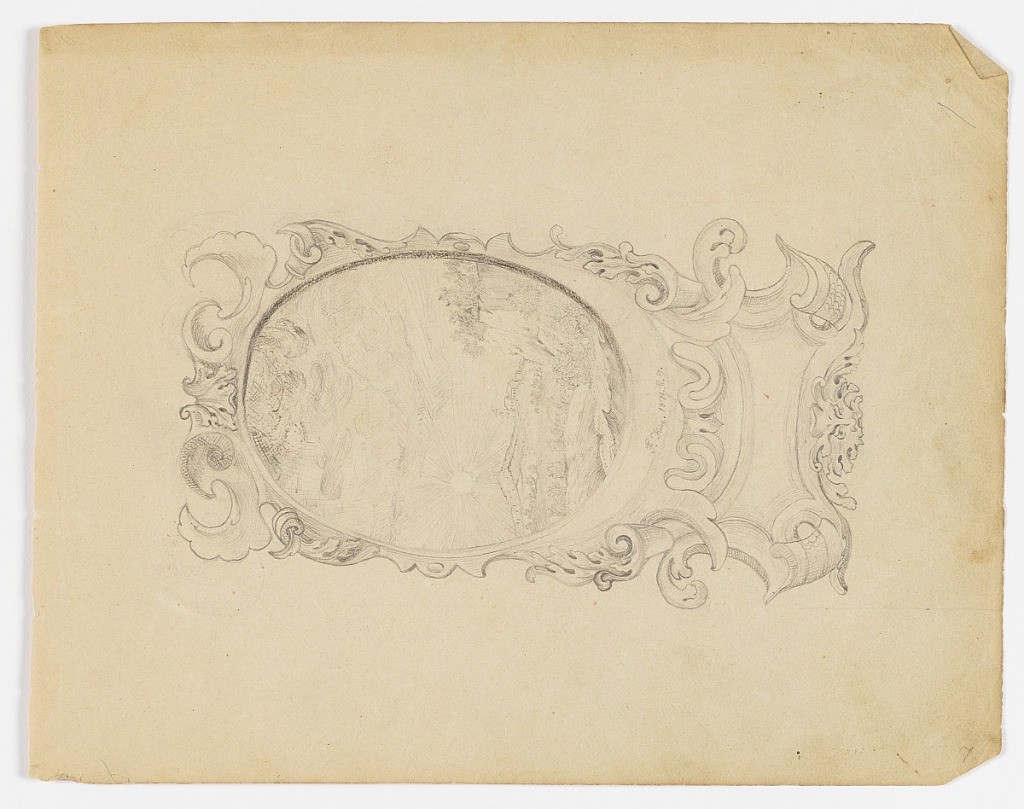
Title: Sketchbook page
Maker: Frederick Krieg, American, b. Germany 1852–1932
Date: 1864–78
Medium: drawing
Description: One of fourteen pages in a sketchbook